Current action and preconditions to check: trajectory_clear

Your task: For each precondition in the list above, predict whether it will hold at this action.

Consider the current scene as observed from the mobile robot's camera, and analyze the predicted future states of all dynamic agents (e.g., people, animals, vehicles, or any moving entities) within the NEXT SECOND.

IMPORTANT: Only answer "very likely" if you are absolutely certain—based on strong, clear evidence—that a dynamic agent will violate the precondition in the predicted future state. Do NOT answer "very likely" for unlikely, ambiguous, or low-probability risks.

Ask yourself for each precondition: Is there a high probability, with clear and convincing evidence, that the predicted future states of any dynamic agent will interfere with the predicted future state of the currently executing action within the NEXT SECOND, causing that precondition to fail?

Assess the risk level based on these predictions. Use "likely" or "very likely" if motions create a clear risk of interference.

Use "neutral" or "improbable" if agents are nearby but their predicted paths are clearly diverging or non-conflicting.

Failure Risk Categories: "very improbable", "improbable", "neutral", "likely", "very likely"

Answer Format: Output ONLY the probability_of_failure value from these categories: "very improbable", "improbable", "neutral", "likely", "very likely"

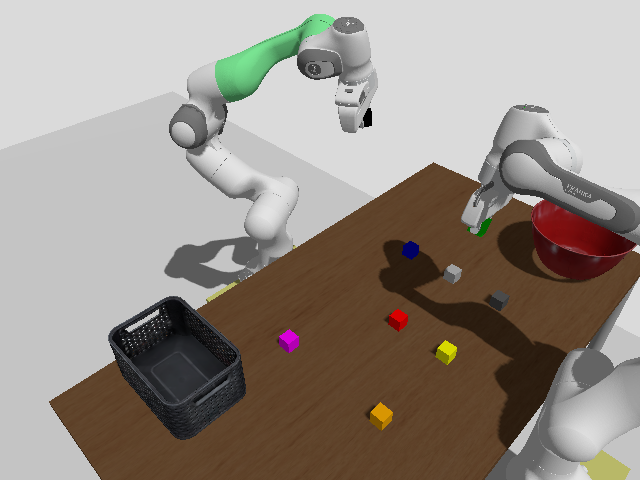

Answer: very improbable